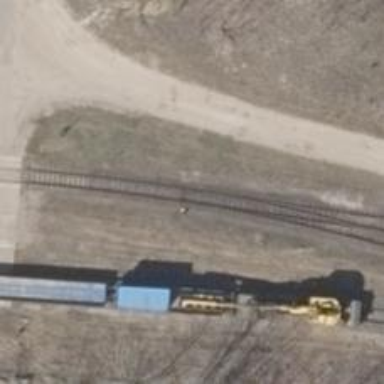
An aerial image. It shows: Railway switch.